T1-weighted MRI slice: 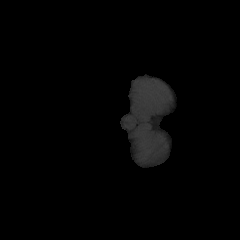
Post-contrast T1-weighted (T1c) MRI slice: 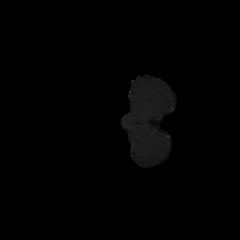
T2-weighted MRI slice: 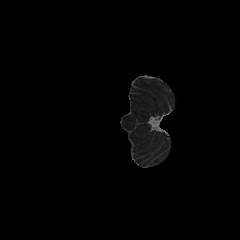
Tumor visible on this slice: no